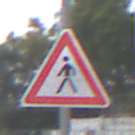
Verkehrszeichen: FussgaengerRechts
Umgebung: Outdoor, Suburban
Tageszeit: Midday
Wetter: Overcast
Licht: Natural
Jahreszeit: NotSpecified
Kontrast: LowContrast